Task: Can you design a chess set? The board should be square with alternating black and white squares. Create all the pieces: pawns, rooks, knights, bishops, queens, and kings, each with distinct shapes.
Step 161:
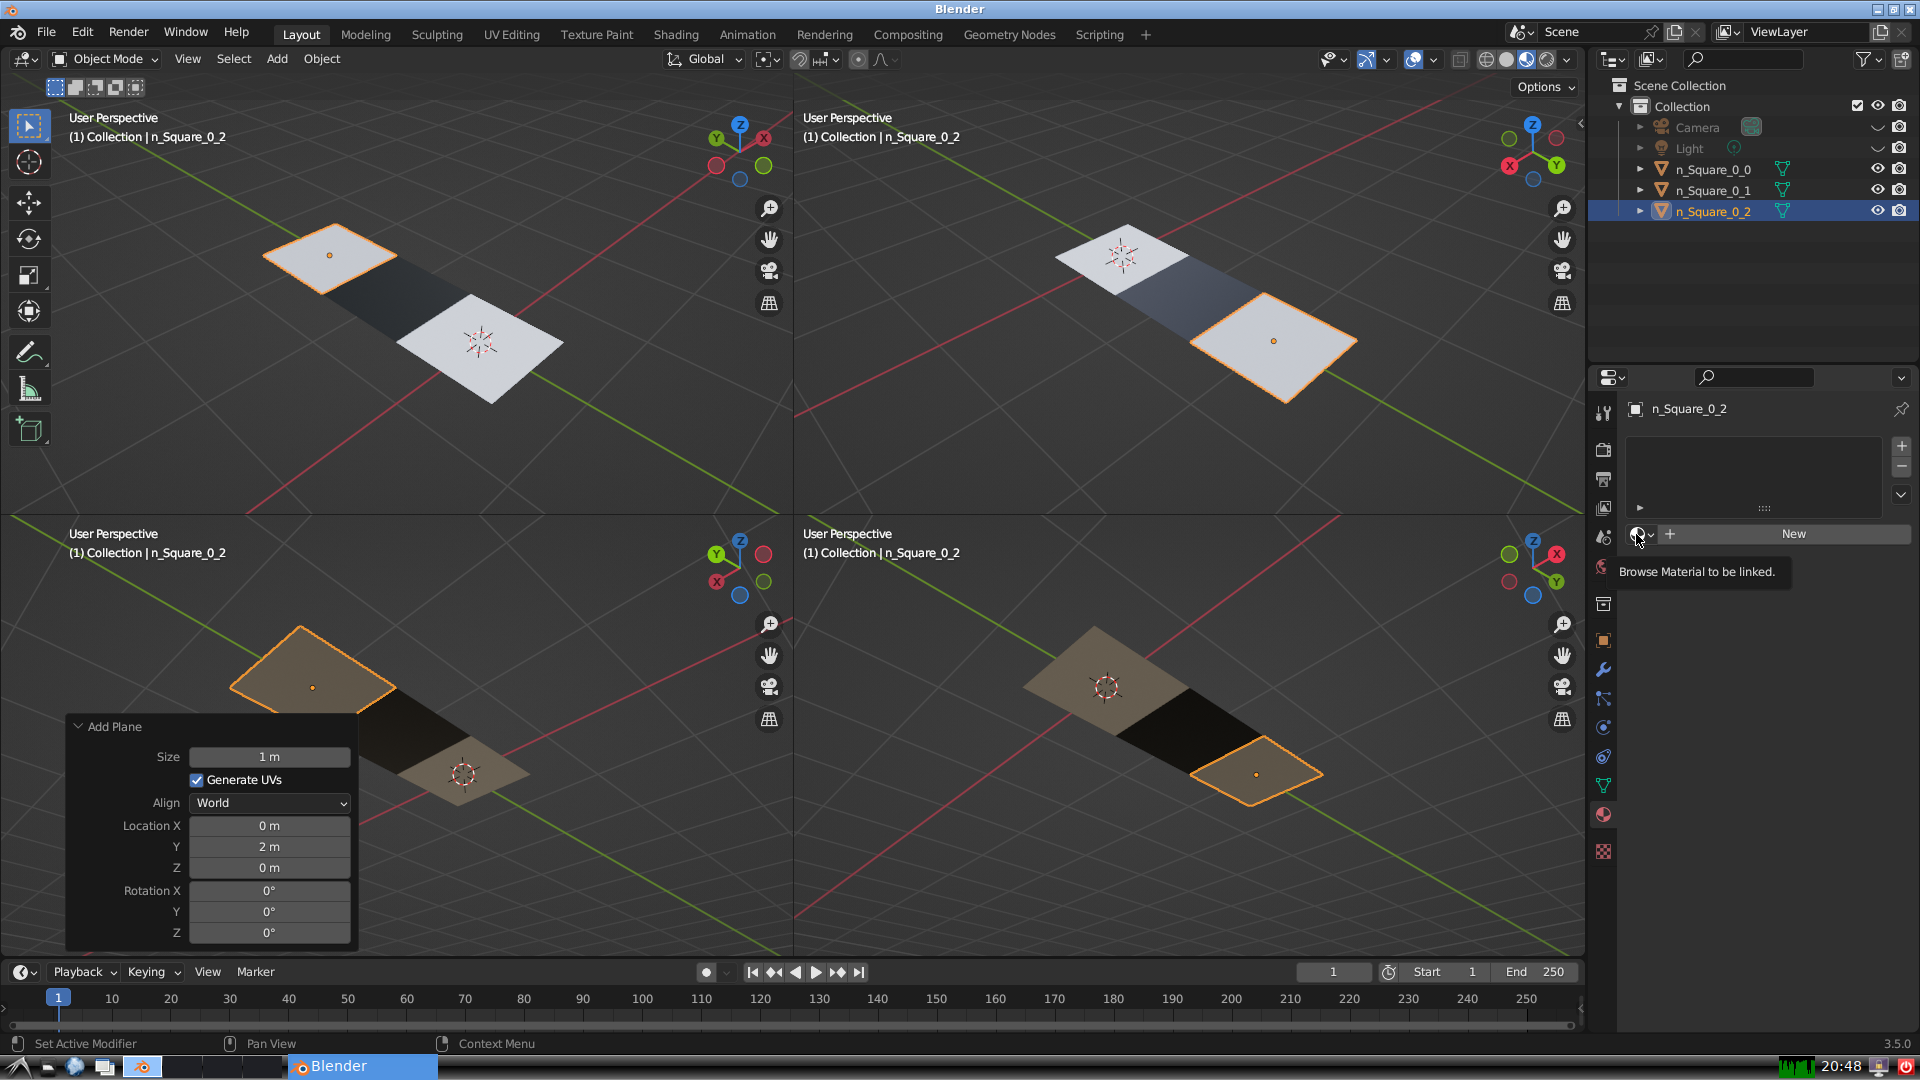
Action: click: no